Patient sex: M
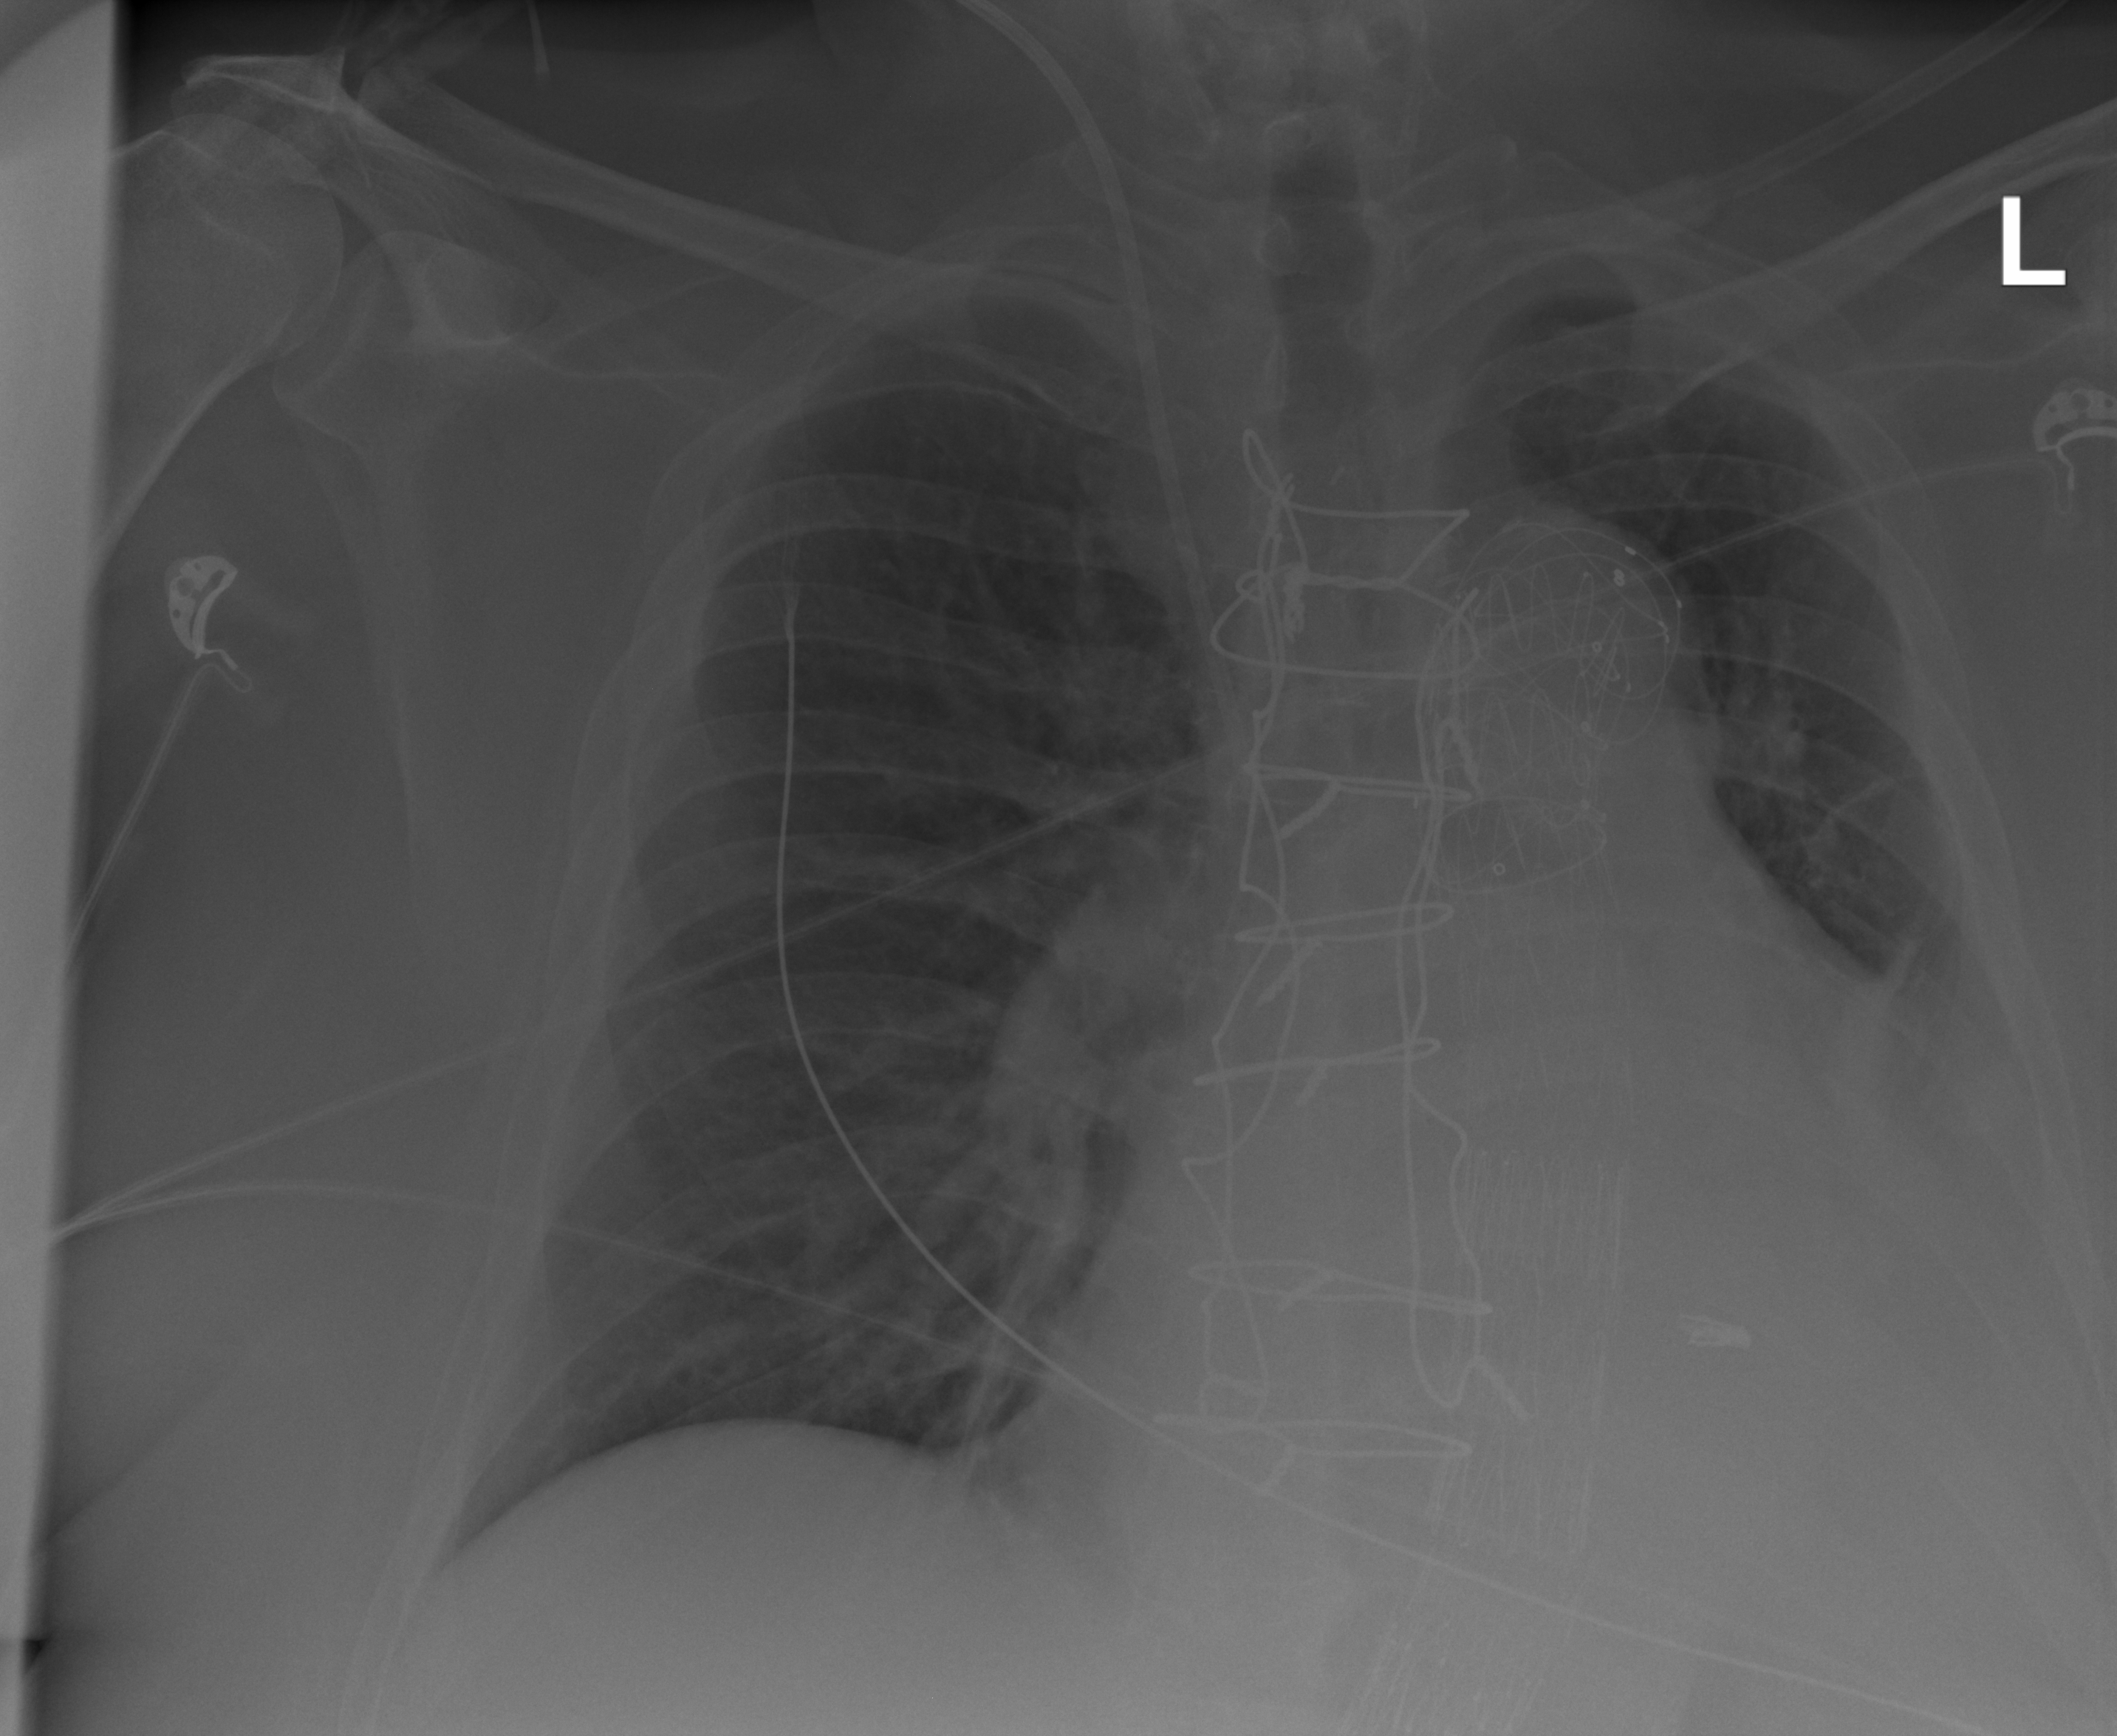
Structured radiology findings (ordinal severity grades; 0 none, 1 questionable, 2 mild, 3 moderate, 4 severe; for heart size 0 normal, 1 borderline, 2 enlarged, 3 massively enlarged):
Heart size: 2
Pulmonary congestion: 2
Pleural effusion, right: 0
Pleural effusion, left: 3
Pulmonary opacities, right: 0
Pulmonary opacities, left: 1
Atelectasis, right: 0
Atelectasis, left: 3